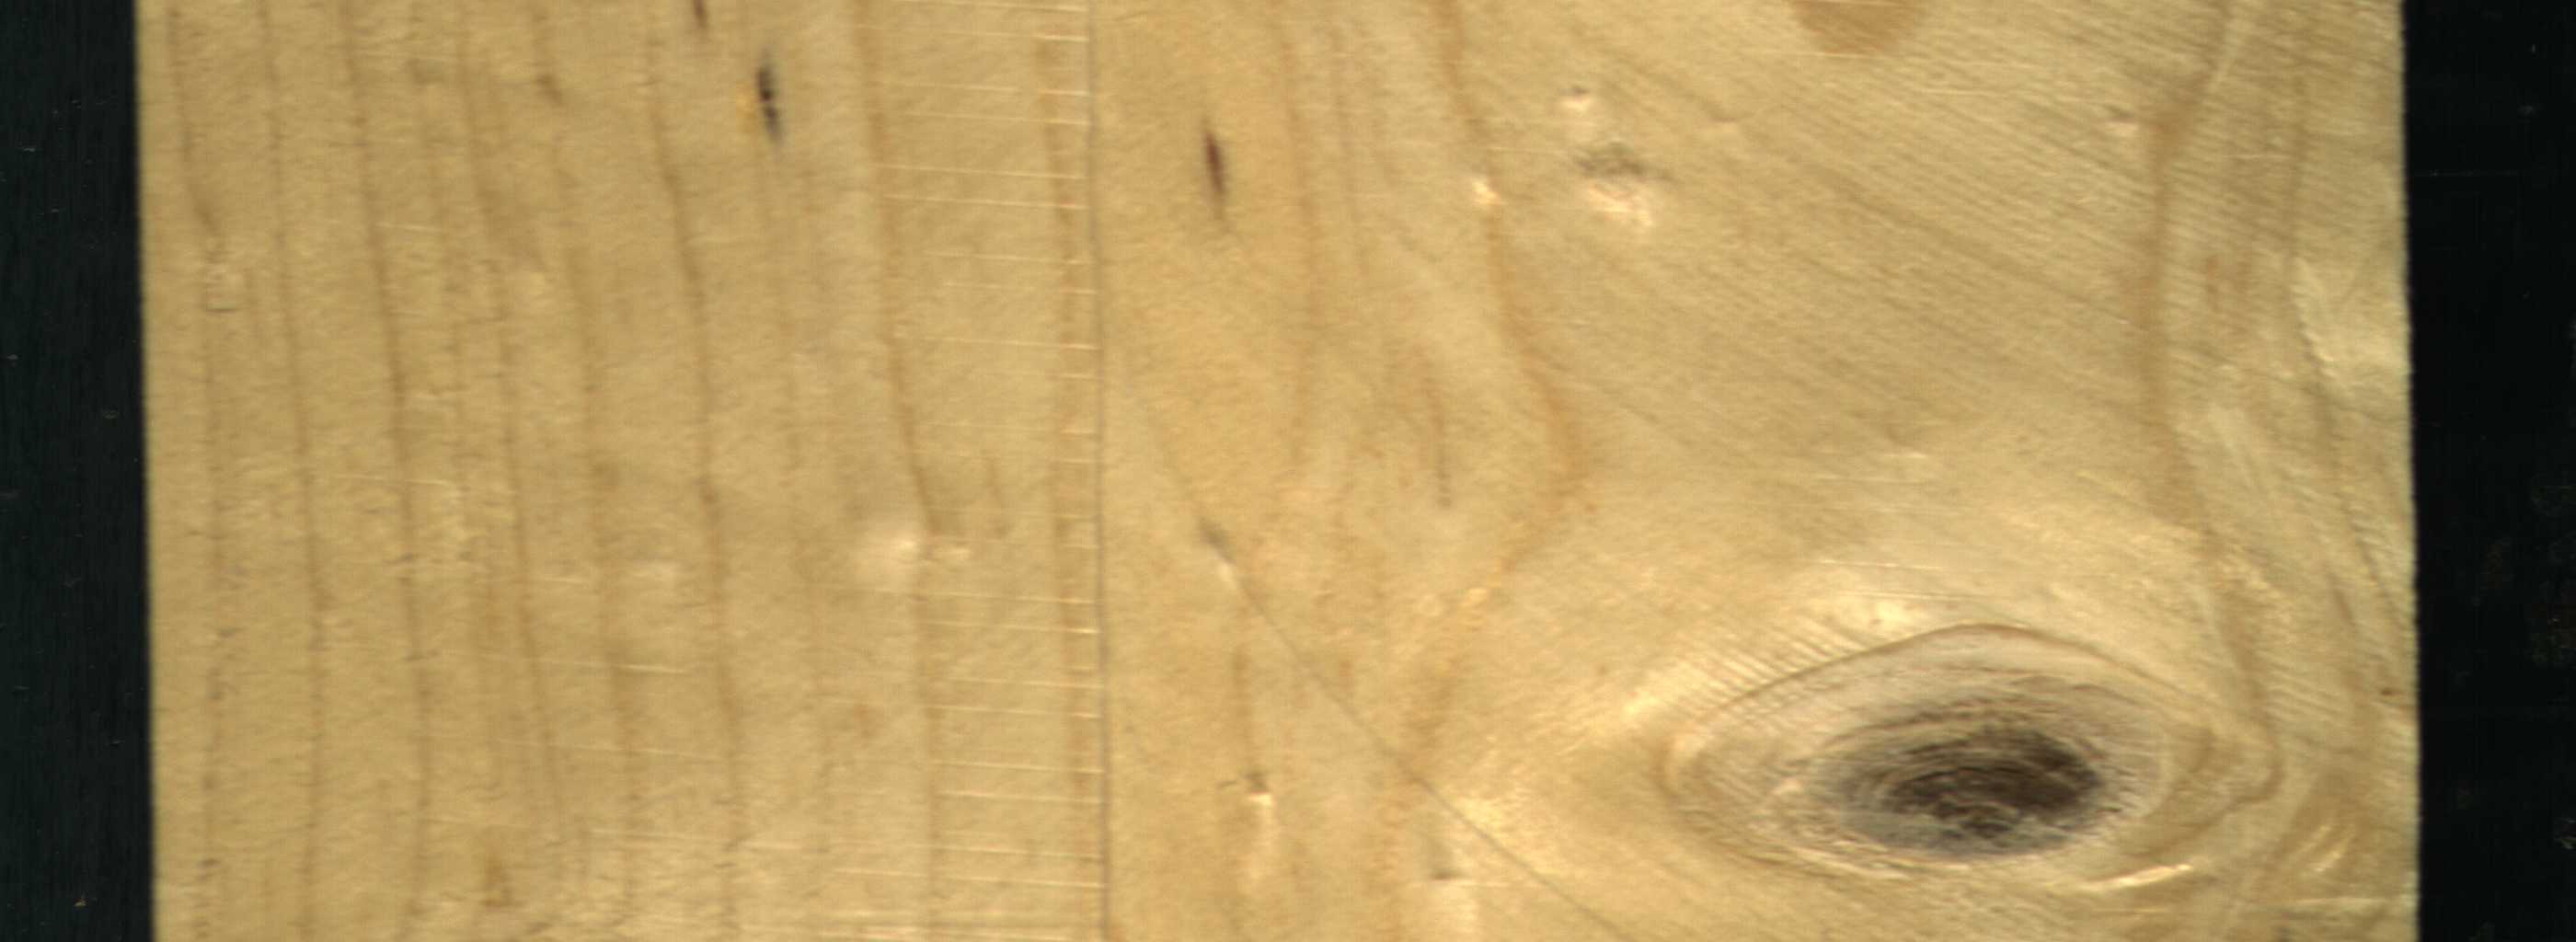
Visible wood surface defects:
resin
Dead_Knot